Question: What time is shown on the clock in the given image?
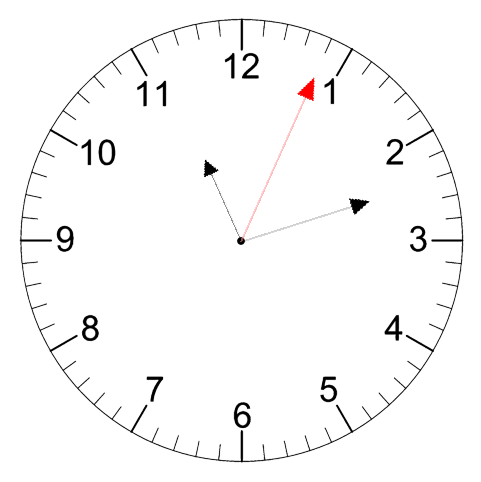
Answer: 11:12:04